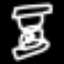
Label: hourglass